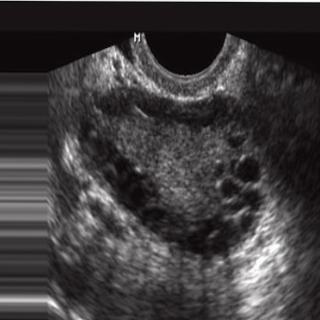
Label: infected